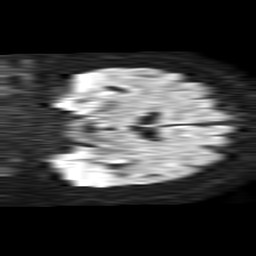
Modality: TRACE
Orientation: coronal
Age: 69
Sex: male
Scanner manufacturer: philips
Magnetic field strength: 1.5 T
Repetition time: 4.6 s
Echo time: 0.08517 s